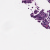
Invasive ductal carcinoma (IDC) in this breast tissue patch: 1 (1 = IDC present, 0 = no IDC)